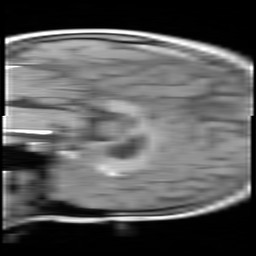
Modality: FLASH
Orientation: sagittal
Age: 18
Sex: female
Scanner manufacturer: siemens
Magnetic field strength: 3 T
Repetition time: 0.245 s
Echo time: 0.0026 s